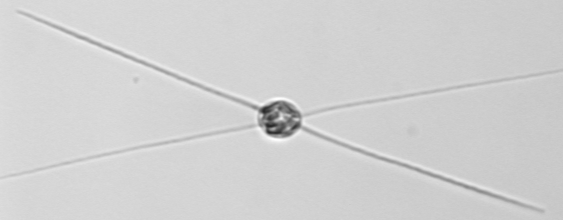
Label: Chaetoceros_danicus